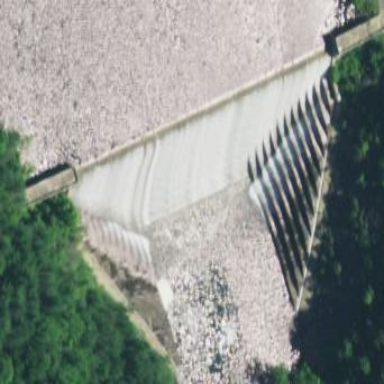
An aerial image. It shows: Dam along waterway.